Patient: sex F, age 40
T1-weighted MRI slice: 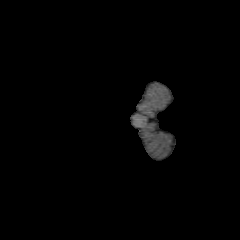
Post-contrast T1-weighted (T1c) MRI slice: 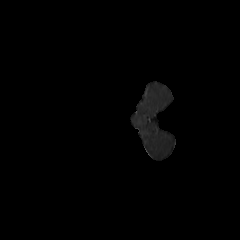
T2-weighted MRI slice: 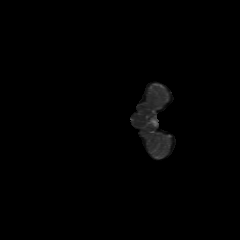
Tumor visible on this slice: no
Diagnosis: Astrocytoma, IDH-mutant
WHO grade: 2